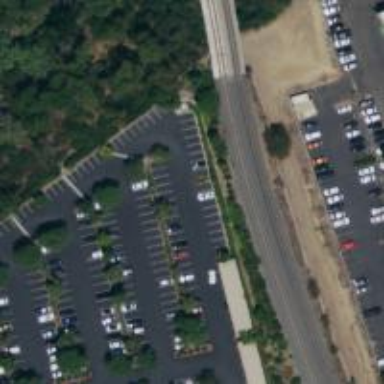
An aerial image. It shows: Light rail railway.